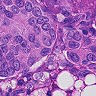
Metastatic tissue present: yes